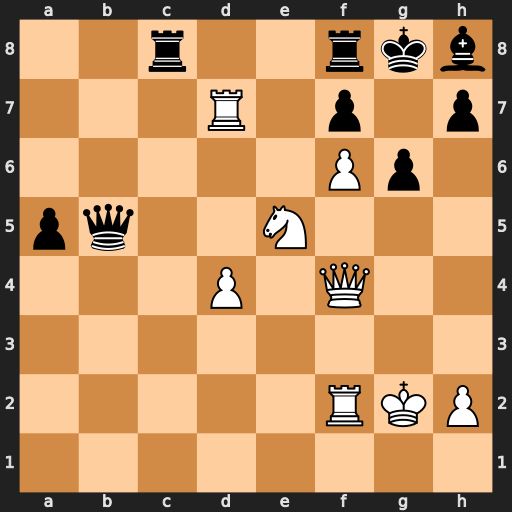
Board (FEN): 2r2rkb/3R1p1p/5Pp1/pq2N3/3P1Q2/8/5RKP/8
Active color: w
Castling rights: -
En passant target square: -
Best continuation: Ng4 h5 Nh6+ Kh7 Nxf7 Rxf7 Rxf7+